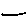
Label: line